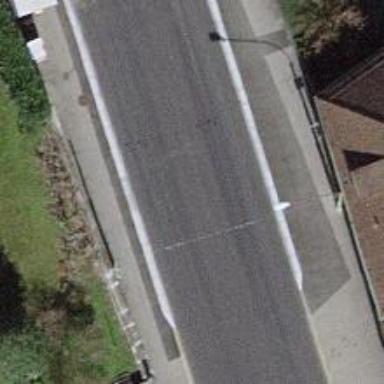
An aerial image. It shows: Bus stop for trolleybuses with designated stop position for public transport.